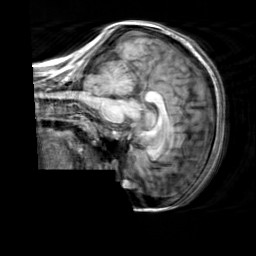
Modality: T1w
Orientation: sagittal
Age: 25
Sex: female
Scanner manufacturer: siemens
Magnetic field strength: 3 T
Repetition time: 2.3 s
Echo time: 0.00303 s